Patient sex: M
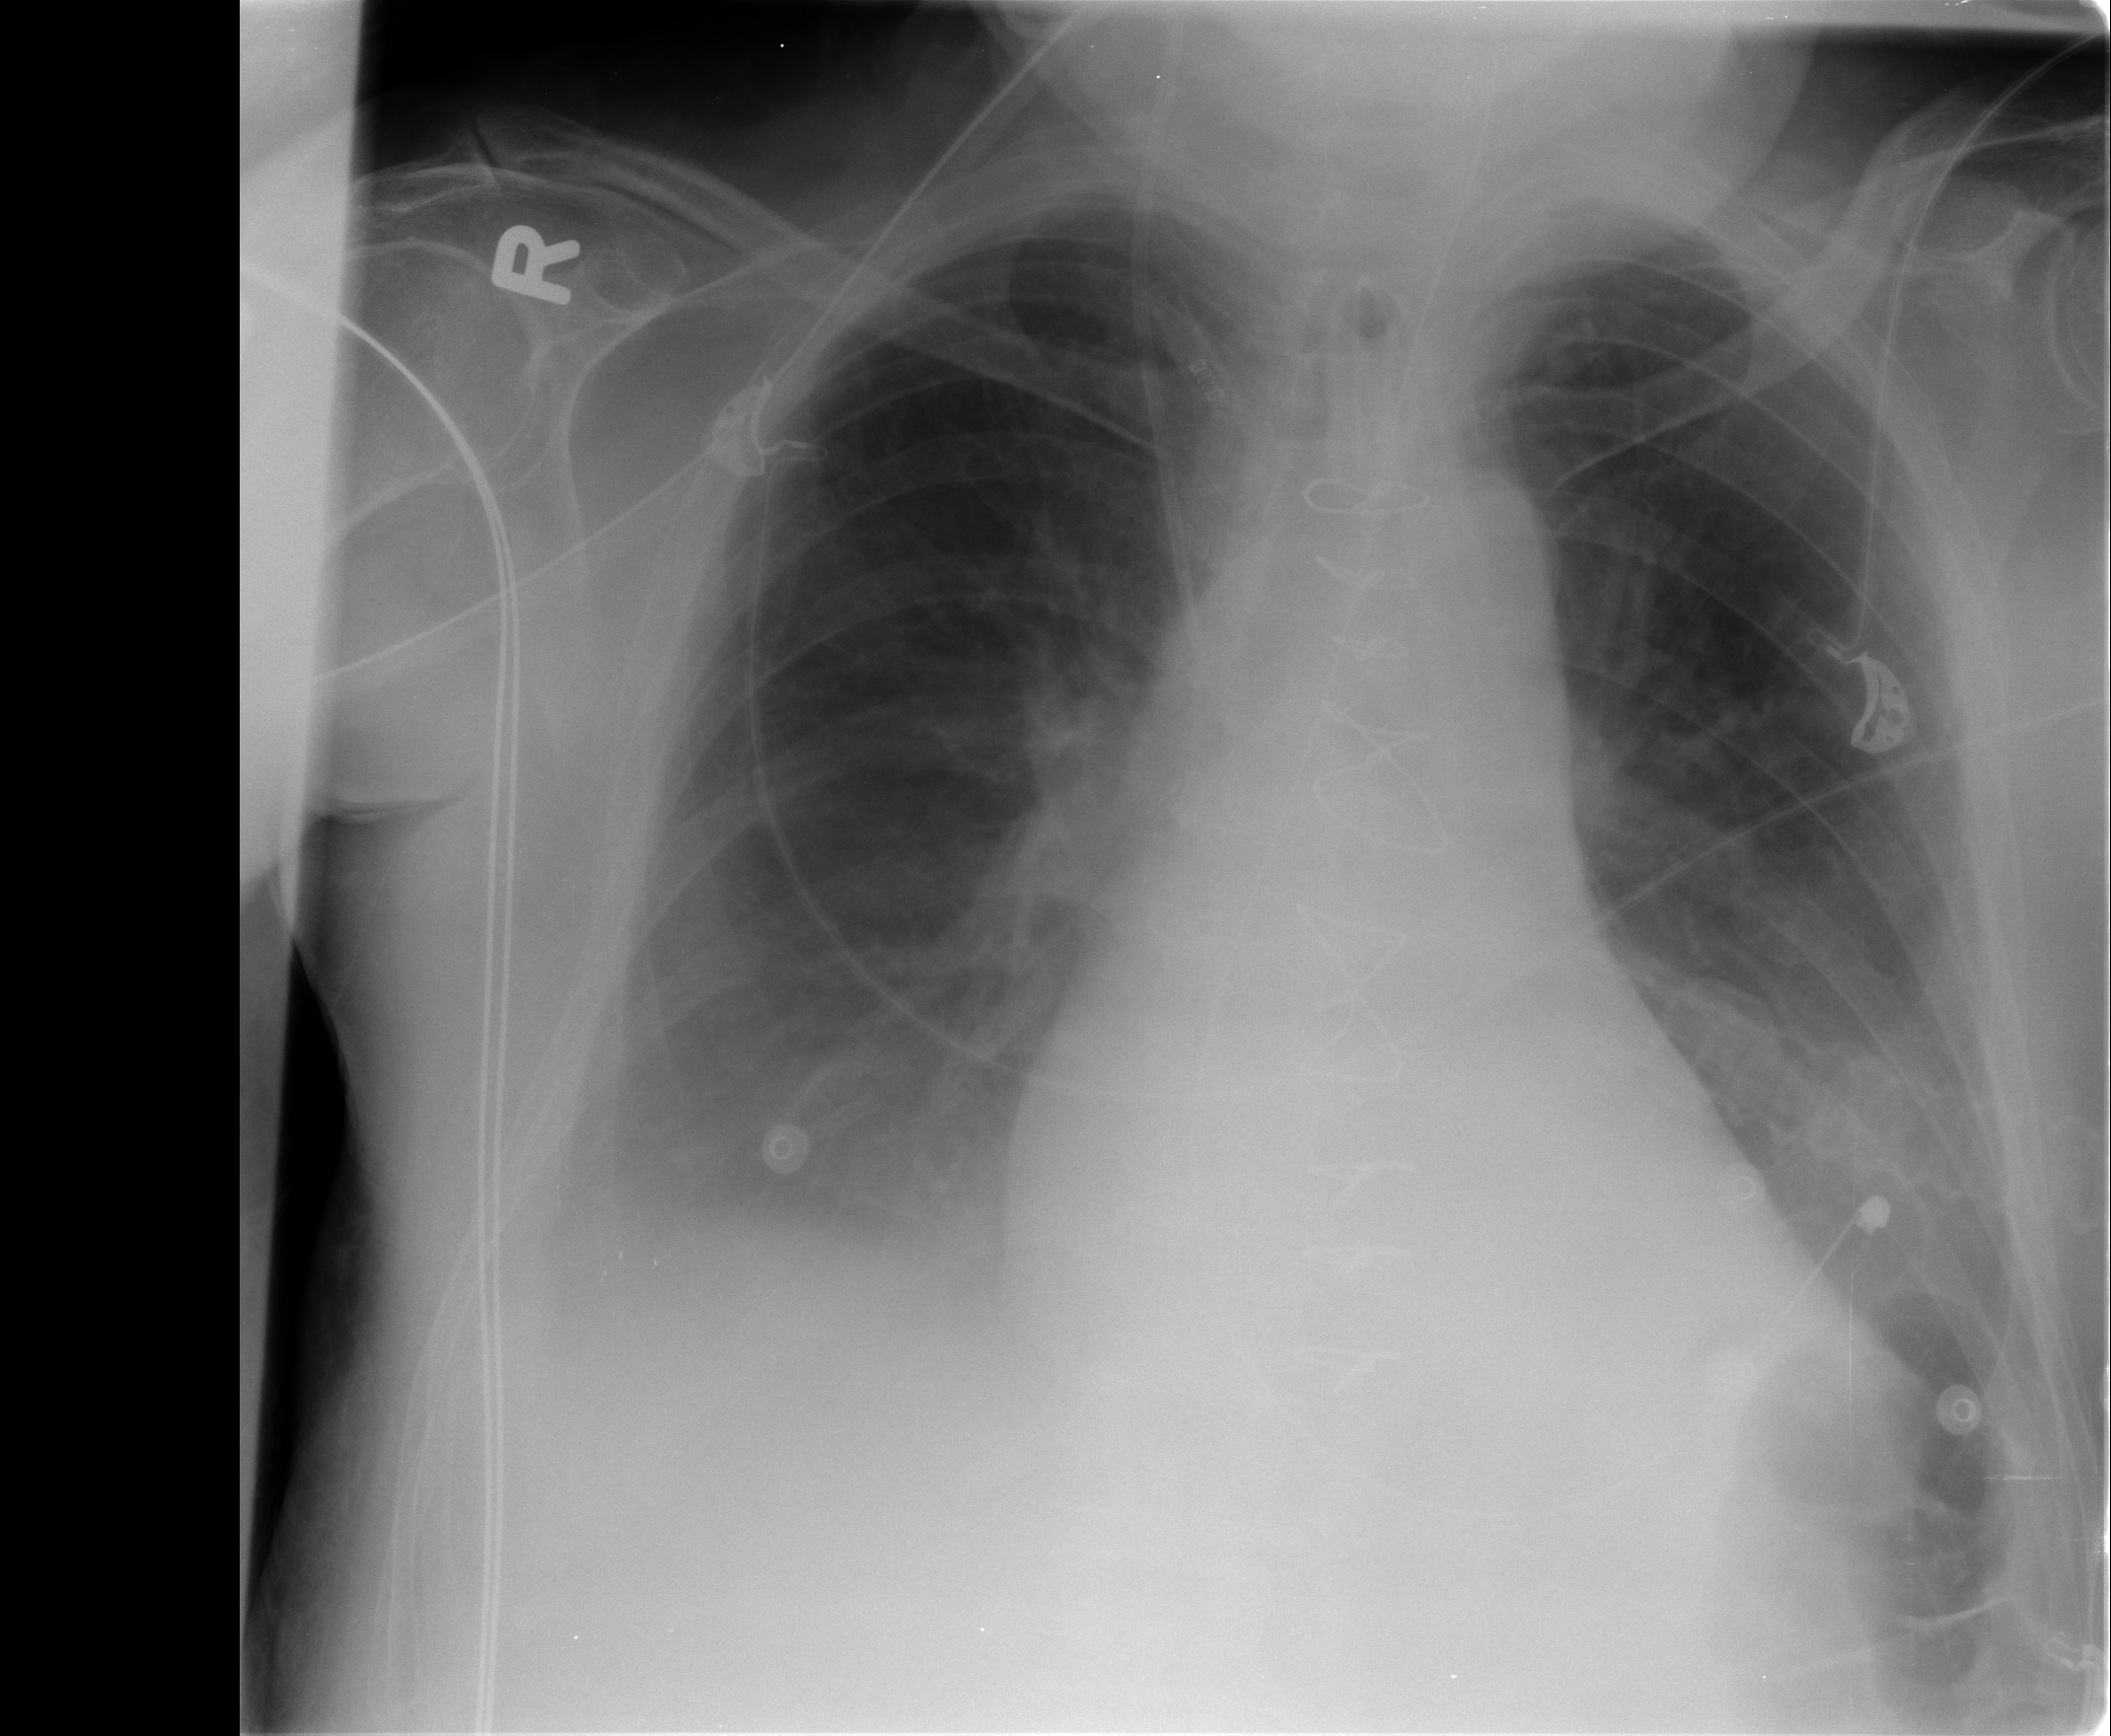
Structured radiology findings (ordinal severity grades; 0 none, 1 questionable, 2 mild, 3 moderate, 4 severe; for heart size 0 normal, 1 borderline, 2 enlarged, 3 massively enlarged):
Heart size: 2
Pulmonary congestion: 2
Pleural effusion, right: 2
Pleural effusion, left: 2
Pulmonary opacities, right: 0
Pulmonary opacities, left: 0
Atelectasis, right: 2
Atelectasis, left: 1